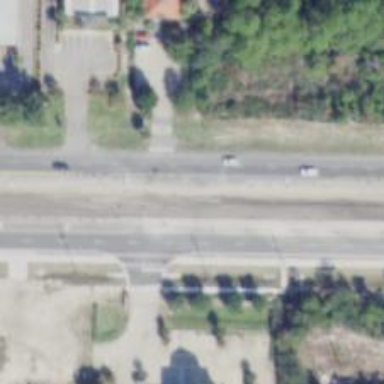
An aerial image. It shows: Trunk link road with asphalt surface.